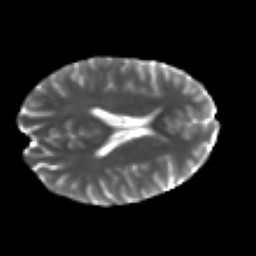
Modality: T2w
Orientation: axial
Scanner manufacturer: ge
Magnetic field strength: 3 T
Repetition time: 7.98 s
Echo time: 0.0701 s